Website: crate-barrel
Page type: delivery-shipping
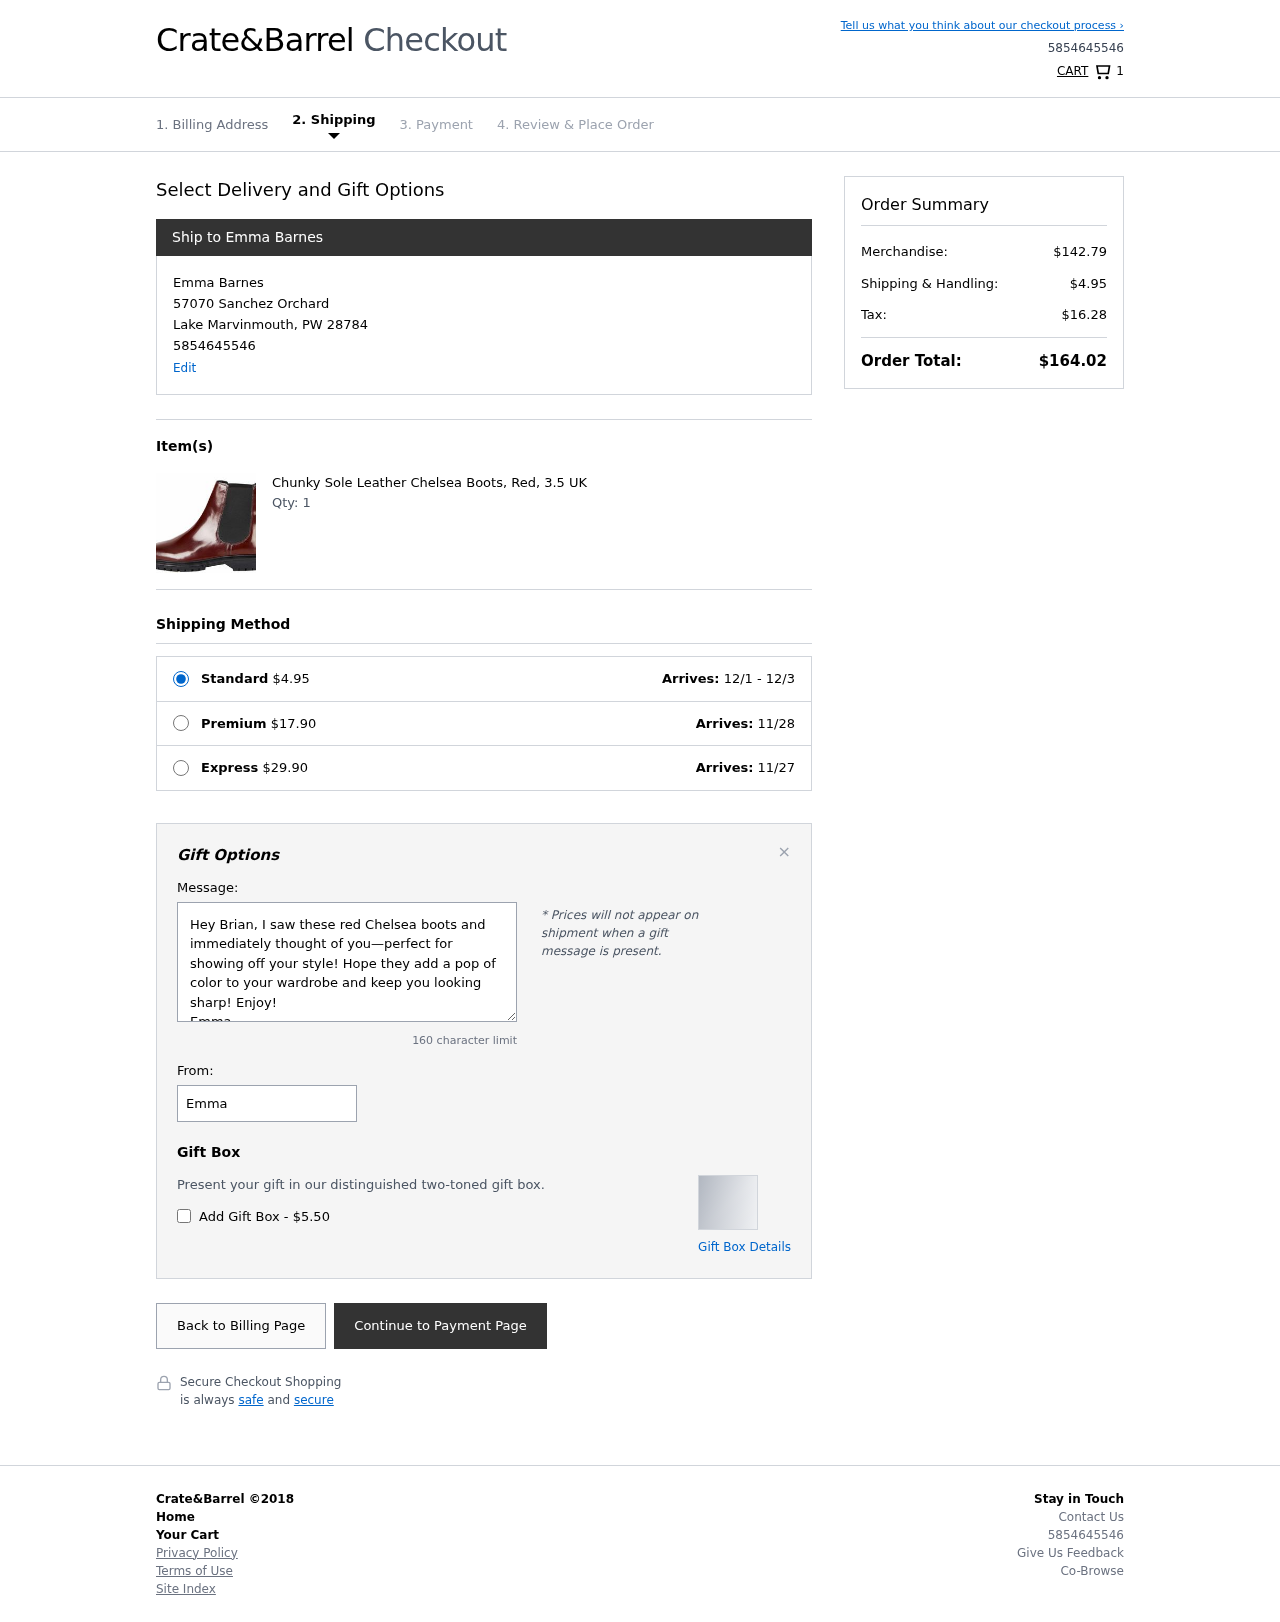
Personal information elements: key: PII_CITY
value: Lake Marvinmouth
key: PII_FULLNAME
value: Emma Barnes
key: PII_PHONE
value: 5854645546
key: PII_POSTCODE
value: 28784
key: PII_STATE_ABBR
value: PW
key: PII_STREET
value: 57070 Sanchez Orchard
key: PII_FIRSTNAME
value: Emma
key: PII_LASTNAME
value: Barnes
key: PII_FULLNAME2
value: Emma Barnes
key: PII_FULLNAME3
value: Emma Barnes
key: PII_FIRSTNAME2
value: Emma
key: PII_FIRSTNAME3
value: Emma
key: PII_LASTNAME2
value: Barnes
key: PII_LASTNAME3
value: Barnes
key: PII_FIRSTNAME_DERIVED
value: Emma
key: PII_LASTNAME_DERIVED
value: Barnes
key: PII_FULLNAME_DERIVED
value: Emma Barnes
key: PII_NAME_FULL_DERIVED
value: Emma Barnes
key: PII_PHONE_LINE
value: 5546
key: PII_PHONE_SUFFIX
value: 5546
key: PII_PHONE2
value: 5854645546
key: PII_PHONE3
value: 5854645546
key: PII_PHONE_NUMERIC
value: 5854645546
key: PII_PHONE_LINE_NUMERIC
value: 5546
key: PII_PHONE_SUFFIX_NUMERIC
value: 5546
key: PII_PHONE2_NUMERIC
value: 5854645546
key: PII_PHONE3_NUMERIC
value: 5854645546
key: PII_PHONE_DIGITS
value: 5854645546
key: PII_PHONE_LAST4
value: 5546
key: PII_GIFT_MESSAGE
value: Hey Brian, I saw these red Chelsea boots and immediately thought of you—perfect for showing off your style! Hope they add a pop of color to your wardrobe and keep you looking sharp! Enjoy!
Emma
Product elements: key: PRODUCT1_NAME
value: Chunky Sole Leather Chelsea Boots, Red, 3.5 UK
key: PRODUCT1_QUANTITY
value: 1
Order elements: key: ORDER_NUM_ITEMS
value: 1
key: ORDER_SHIPPING_COST
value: $4.95
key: ORDER_DELIVERY_DATE
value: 12/1 - 12/3
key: PREMIUM_SHIPPING_COST
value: $17.90
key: PREMIUM_DELIVERY_DATE
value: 11/28
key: EXPRESS_SHIPPING_COST
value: $29.90
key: EXPRESS_DELIVERY_DATE
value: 11/27
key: ORDER_SUBTOTAL
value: $142.79
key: ORDER_SHIPPING_COST2
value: $4.95
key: ORDER_TAX
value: $16.28
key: ORDER_TOTAL
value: $164.02